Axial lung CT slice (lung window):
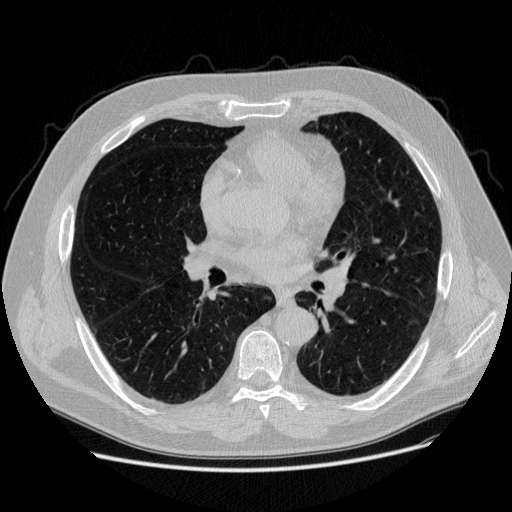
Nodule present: no